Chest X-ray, AP view. Patient: 62 years old, sex M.
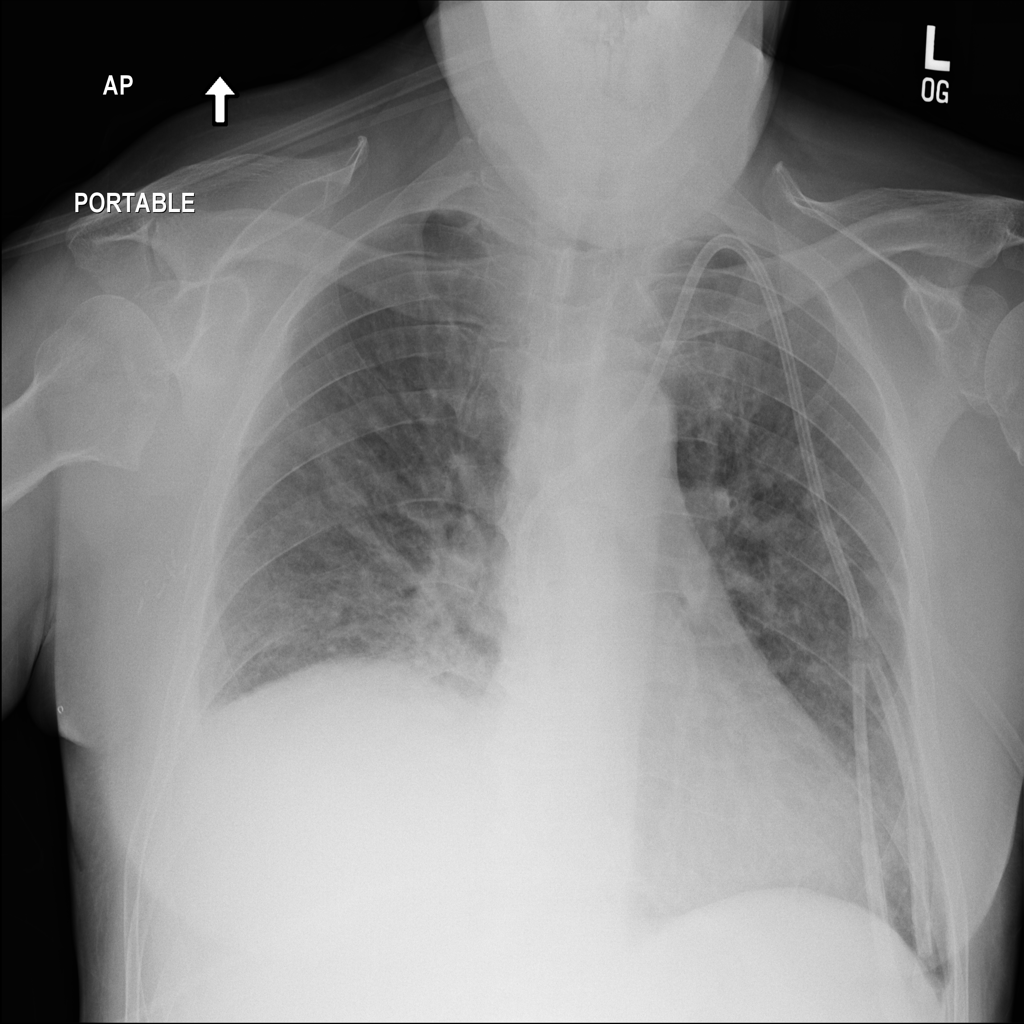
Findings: Infiltration